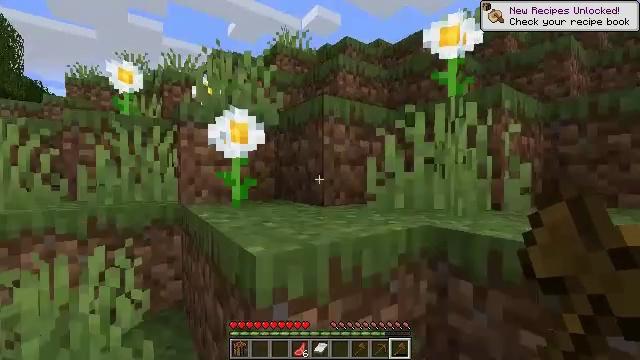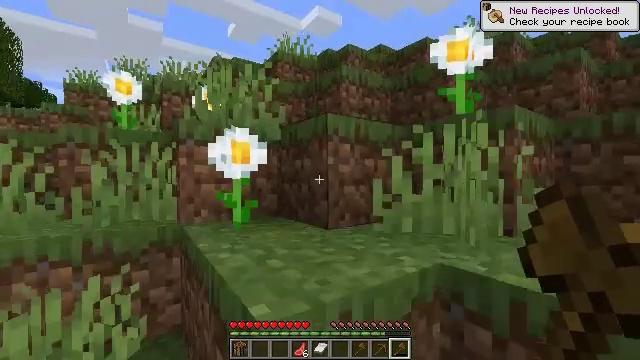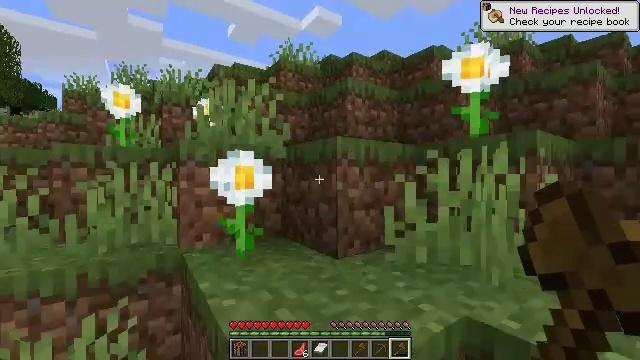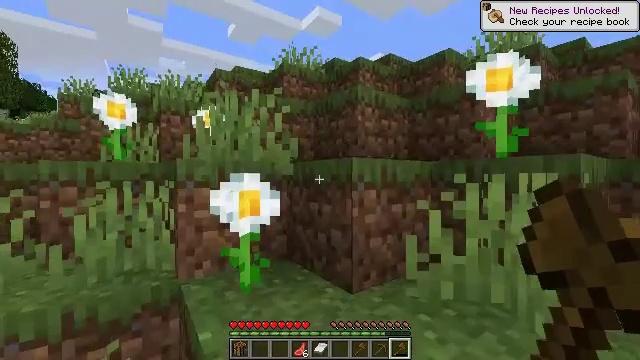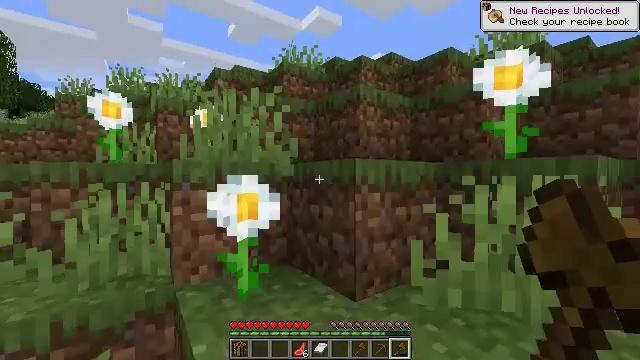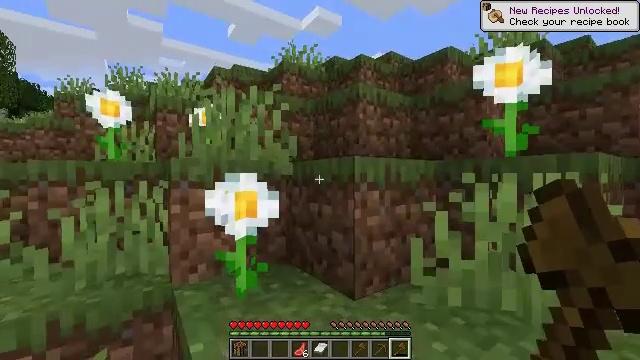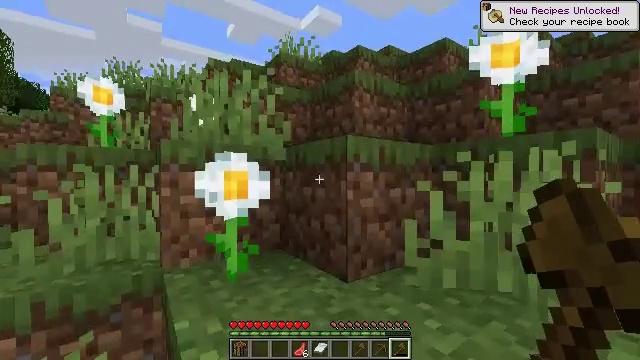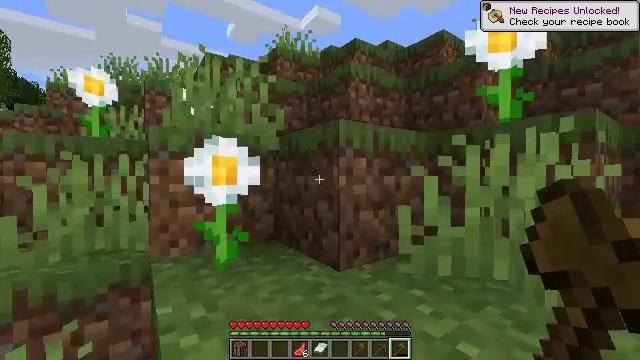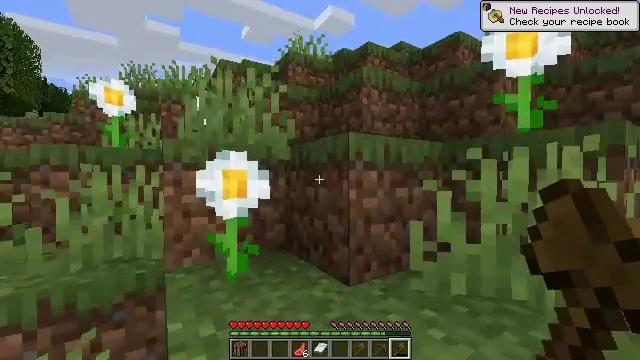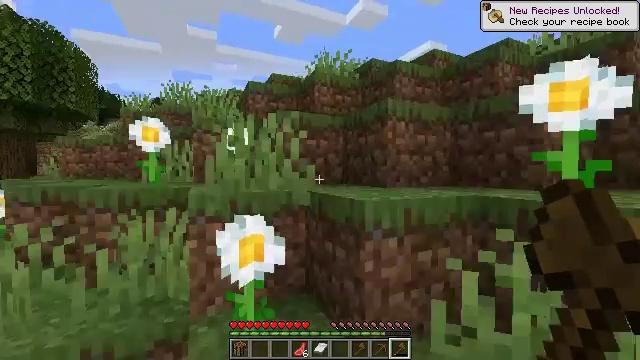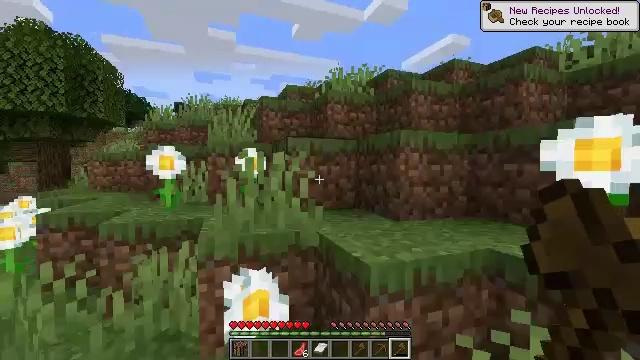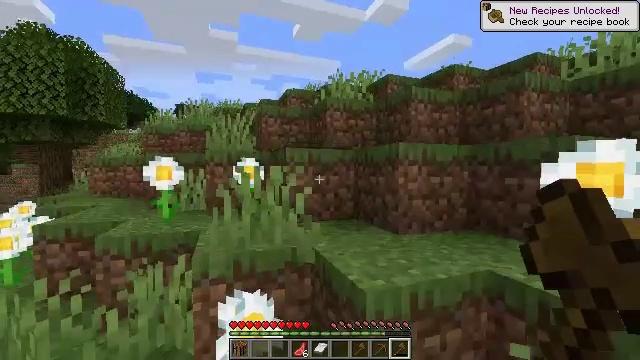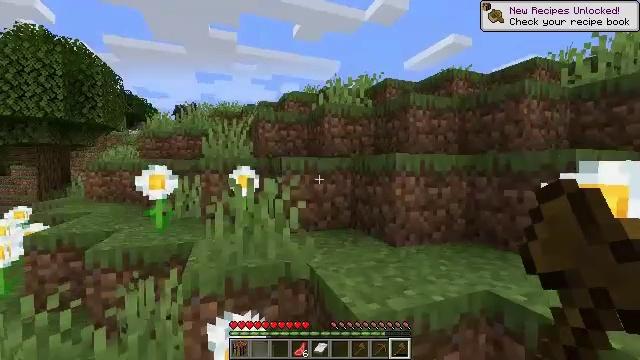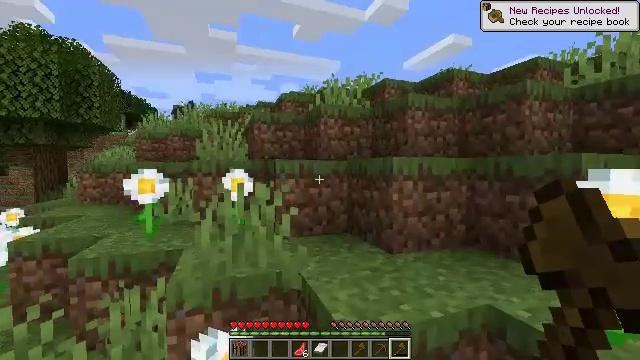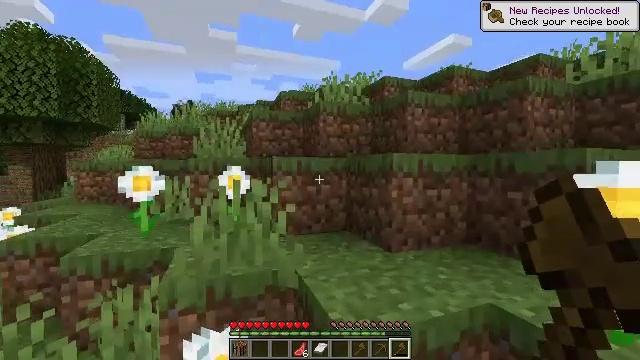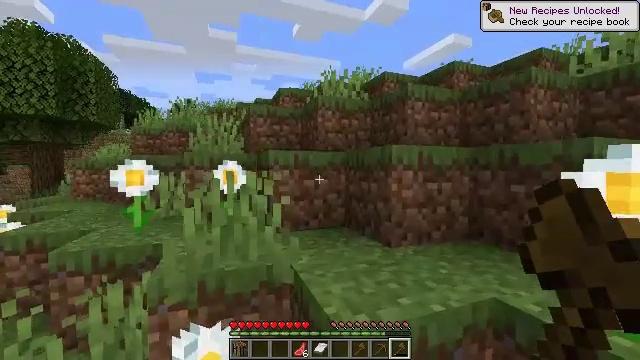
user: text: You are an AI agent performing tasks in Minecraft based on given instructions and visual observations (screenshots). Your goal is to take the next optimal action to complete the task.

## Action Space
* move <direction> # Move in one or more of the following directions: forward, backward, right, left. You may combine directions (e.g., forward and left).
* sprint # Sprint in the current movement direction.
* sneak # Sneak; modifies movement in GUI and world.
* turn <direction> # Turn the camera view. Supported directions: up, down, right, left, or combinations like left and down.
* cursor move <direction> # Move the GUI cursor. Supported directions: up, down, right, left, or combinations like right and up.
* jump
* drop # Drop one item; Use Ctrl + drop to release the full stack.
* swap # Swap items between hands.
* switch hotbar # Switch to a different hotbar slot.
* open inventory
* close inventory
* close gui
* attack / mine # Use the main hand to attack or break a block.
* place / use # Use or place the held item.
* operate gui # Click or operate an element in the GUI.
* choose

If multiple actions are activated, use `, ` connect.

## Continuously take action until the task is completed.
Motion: motion action
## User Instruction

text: Hunt a pig.
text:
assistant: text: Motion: move forward, jump
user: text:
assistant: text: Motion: move forward, jump
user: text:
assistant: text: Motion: move forward, jump
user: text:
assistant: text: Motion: move forward
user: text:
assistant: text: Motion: move forward
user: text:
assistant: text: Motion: move forward, jump
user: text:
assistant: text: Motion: move forward, jump
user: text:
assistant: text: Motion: move forward, turn left, jump
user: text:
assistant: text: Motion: move forward, turn left, jump
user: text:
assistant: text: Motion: move forward, turn left, jump
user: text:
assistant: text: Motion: move forward, jump
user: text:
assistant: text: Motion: move forward
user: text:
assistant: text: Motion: move forward
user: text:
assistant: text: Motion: move forward
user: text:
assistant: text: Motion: move forward, jump
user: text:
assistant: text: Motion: move forward, jump
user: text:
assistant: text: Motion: move forward, jump
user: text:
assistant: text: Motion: move forward, jump
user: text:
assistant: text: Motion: move forward, jump
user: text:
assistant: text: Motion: move forward, jump
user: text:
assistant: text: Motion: move forward
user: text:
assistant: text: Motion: move forward
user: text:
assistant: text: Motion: move forward
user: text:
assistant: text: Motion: move forward
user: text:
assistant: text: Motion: move forward, jump
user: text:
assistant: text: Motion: move forward, jump
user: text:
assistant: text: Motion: move forward, jump
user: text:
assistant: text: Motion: move forward, jump
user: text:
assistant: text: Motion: move forward, jump
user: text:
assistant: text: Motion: move forward, jump